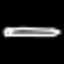
Label: pencil